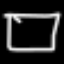
Label: square